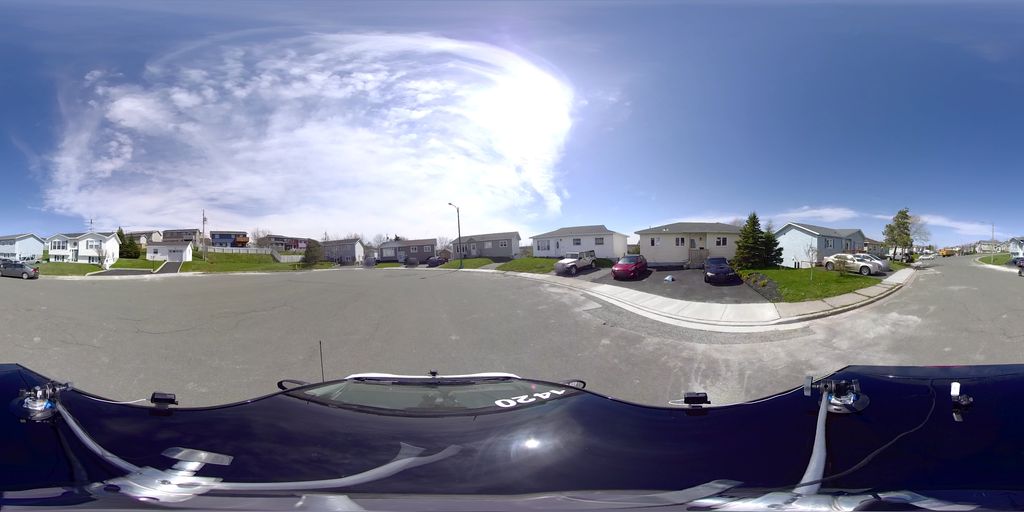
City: st_johns